三年级 · 度量几何学
下图长方形中每个正方形的边长都是 1 厘米, 那么这个长方形的面积是（）平方厘米。

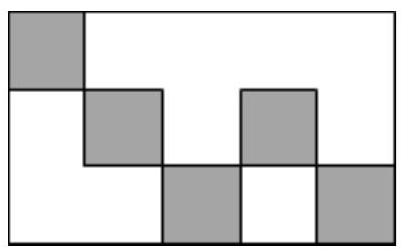
A. 20
B. 15
C. 12
D. 10
答案: B
解析: 解$\mathrm{B}$

【分析】先数出长方形的长和宽里包含几个 1 厘米的正方形, 它的长和宽就是几厘米, 再根据长方形的面积 $=$ 长 $\times$ 宽, 把数据代入公式求出它的面积是多少平方厘米即可。

【详解】 $5 \times 3=15$ (平方厘米)
这个长方形的面积是 15 平方厘米。

故答案为: B

【点睛】此题主要考查长方形面积公式的灵活运用, 关键是确定长方形的长和宽。